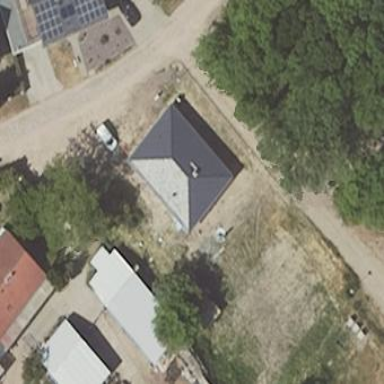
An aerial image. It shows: House with hipped roof.